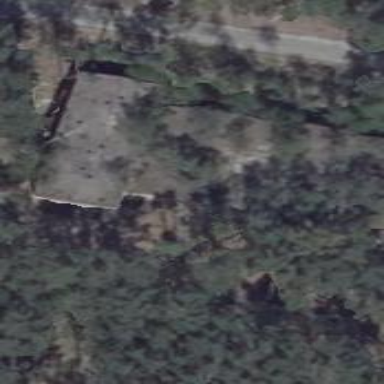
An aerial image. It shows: Ruins of building.